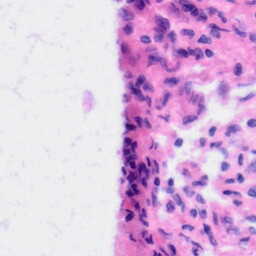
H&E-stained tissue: Liver